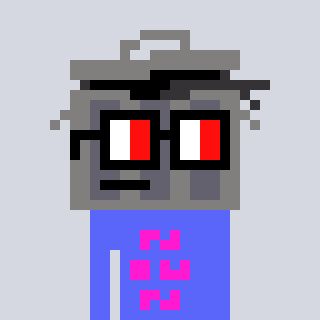
a pixel art character with square glasses with black frames and red eyes, a trashcan-shaped head and a purple-colored body on a cool background